Milling tool wear sample.
Tool blade image: 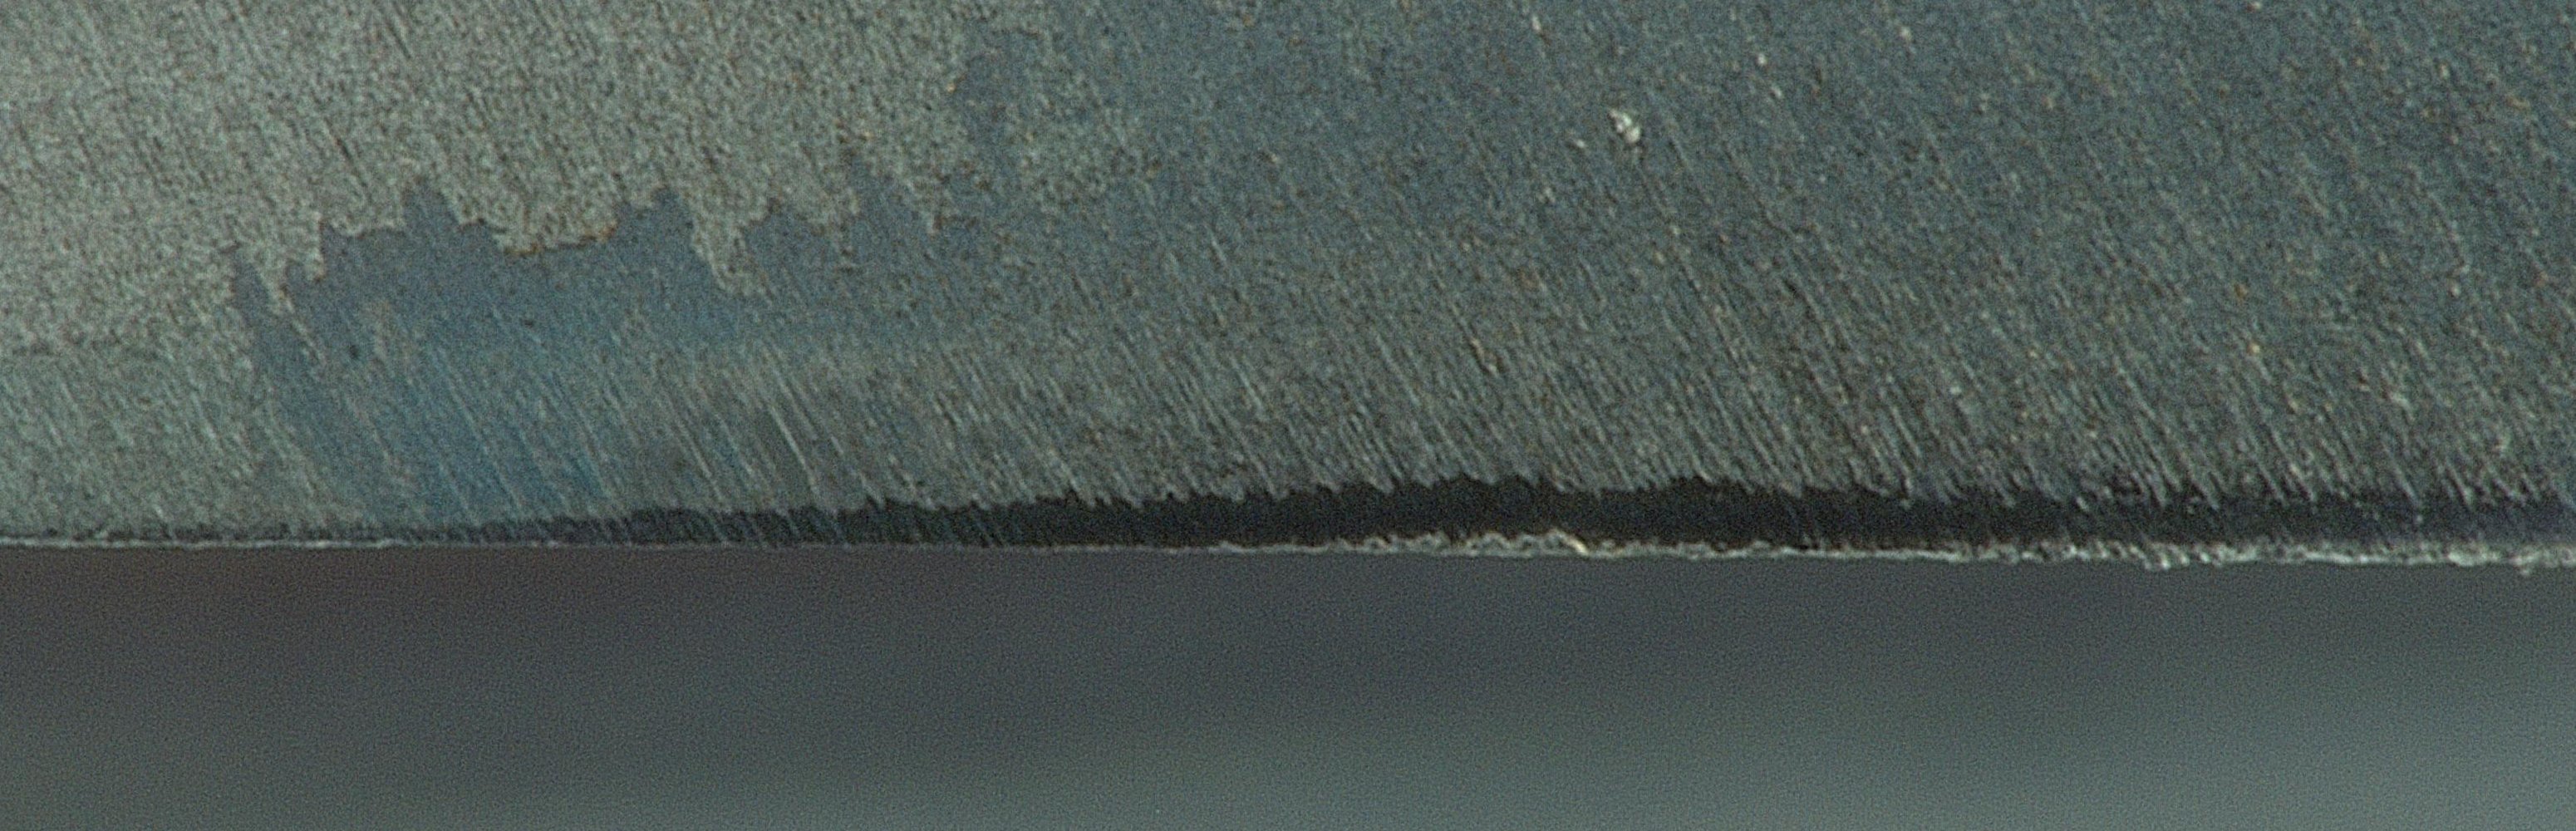
Chip image: 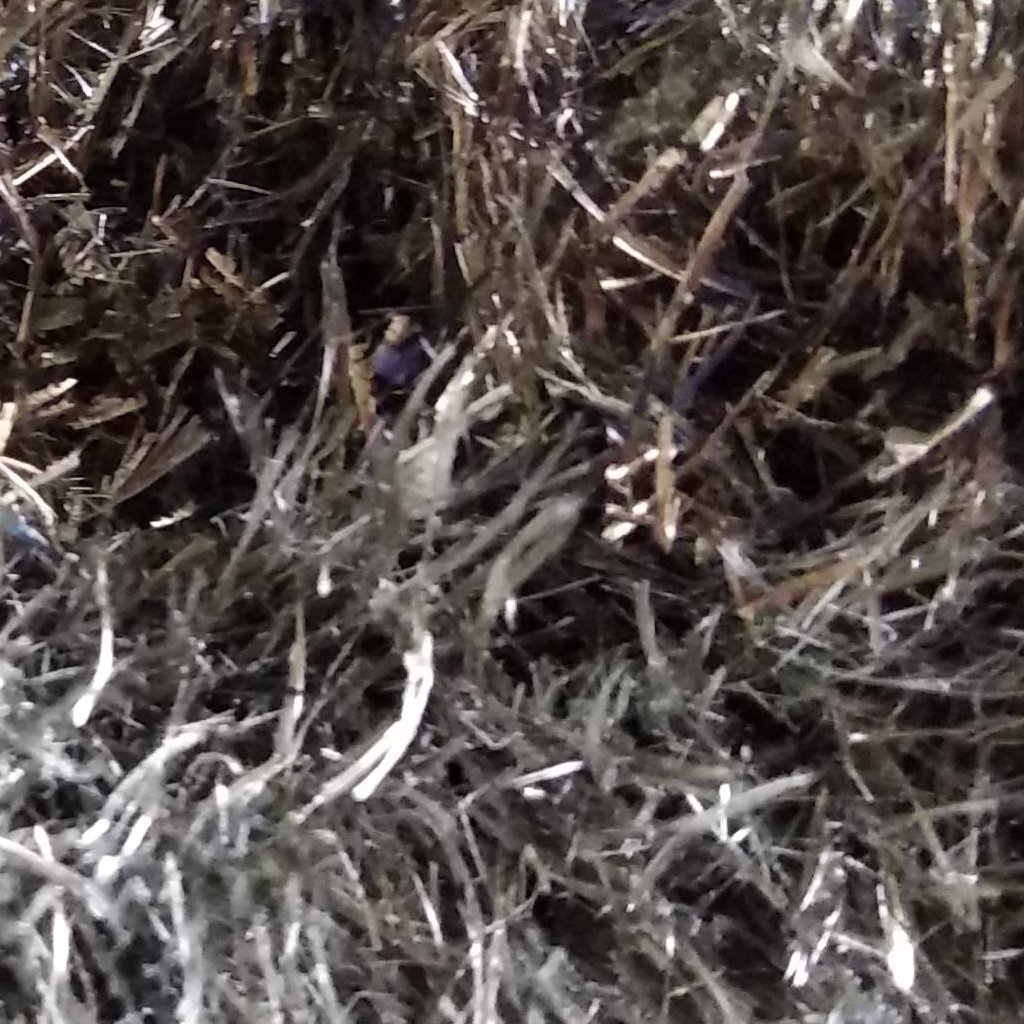
Workpiece image: 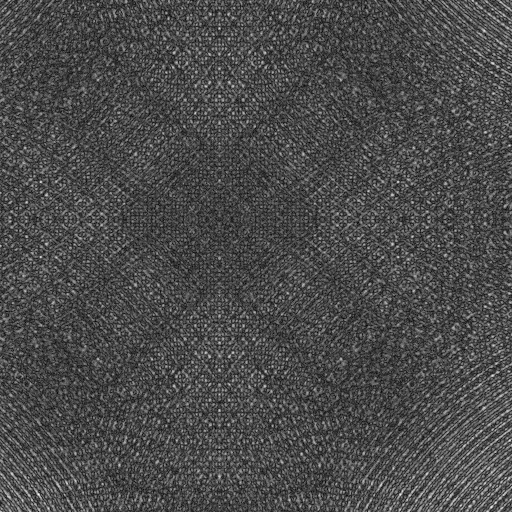
Tool wear state: sharp
Gaps: 0
Flank wear: 63.85
Overhang: 17.73
Force-signal Mel-spectrograms (X, Y, Z axes): 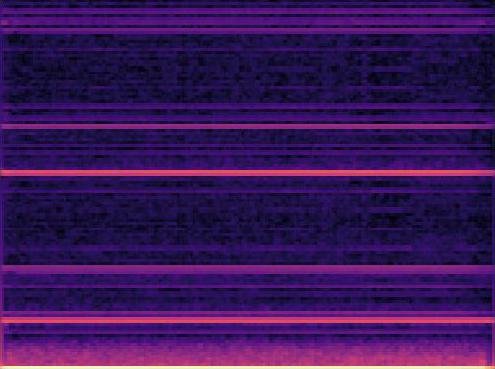 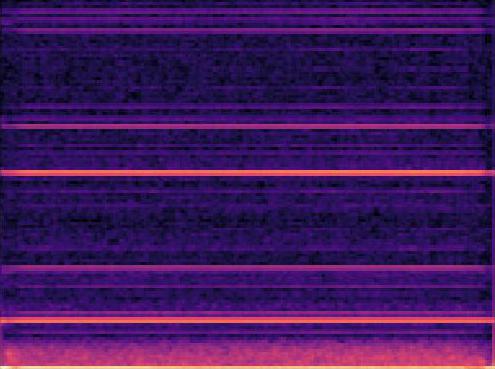 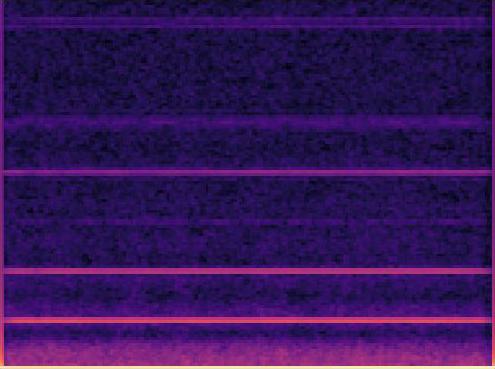
Force-signal scalograms (X, Y, Z axes): 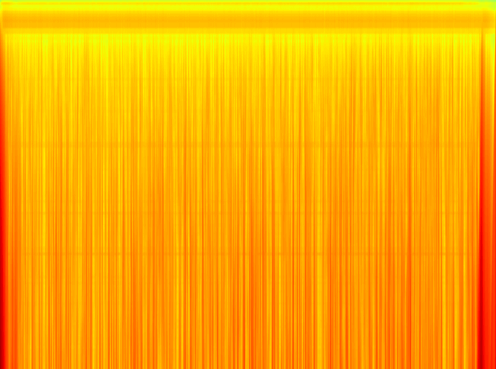 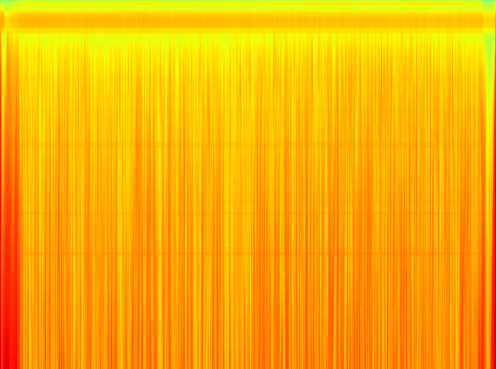 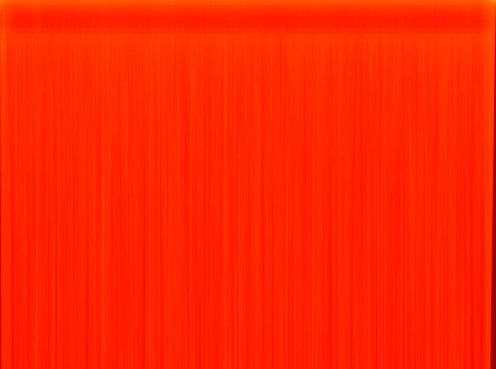
Force phase: initial_break_in_wear